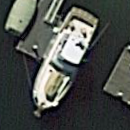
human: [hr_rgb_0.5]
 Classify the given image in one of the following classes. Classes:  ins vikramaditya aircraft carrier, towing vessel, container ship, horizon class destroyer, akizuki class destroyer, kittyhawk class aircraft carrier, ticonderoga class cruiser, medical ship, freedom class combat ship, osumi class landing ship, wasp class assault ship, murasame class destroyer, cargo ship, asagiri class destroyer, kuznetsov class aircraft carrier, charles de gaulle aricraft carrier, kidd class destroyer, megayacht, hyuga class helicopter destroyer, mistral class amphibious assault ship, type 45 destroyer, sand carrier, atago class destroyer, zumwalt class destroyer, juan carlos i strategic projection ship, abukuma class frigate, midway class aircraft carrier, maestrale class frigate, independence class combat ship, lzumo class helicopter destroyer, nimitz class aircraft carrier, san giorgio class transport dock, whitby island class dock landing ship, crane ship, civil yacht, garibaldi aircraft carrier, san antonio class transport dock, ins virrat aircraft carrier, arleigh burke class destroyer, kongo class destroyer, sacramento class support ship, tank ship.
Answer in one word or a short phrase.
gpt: Civil yacht